Question: Alright, this one should be pretty easy for you front-end guys out there. I have the styled purple link all set to go. I'm just having trouble getting the vertical line to look OK. Assume the line is '1px #000 solid'

I kind-of got it working making a 'div' w/ a 'bottom-border' and floating the styled link to the right. If I do that, I can't seem to get there to be space between the divider line and the link.
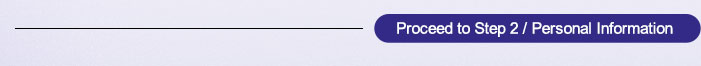
Answer: The following involves some extra markup and uses table-cells.
'''
<div class="wrapper">
<span class="leader">
<b></b>
</span>
<span class="cell">
<button>Sample Button</button>
</span>
</div>
'''
'''
.wrapper {
border: 1px dotted gray;
display: table;
width: 100%;
}
.wrapper .leader, .wrapper .cell {
display: table-cell;
vertical-align: middle;
}
.wrapper .leader {
width: 100%;
padding: 0 10px;
}
.wrapper .leader b {
display: block;
border-bottom: 1px solid red;
}
.wrapper button {
white-space: nowrap;
}
'''
Demo at: <URL>
There are a few advantages to this approach:
1. You can control the spacing to the left and right of the horizontal line
2. Vertical alignment is independent of font-size, line-height
3. You don't need to specify the width of the button